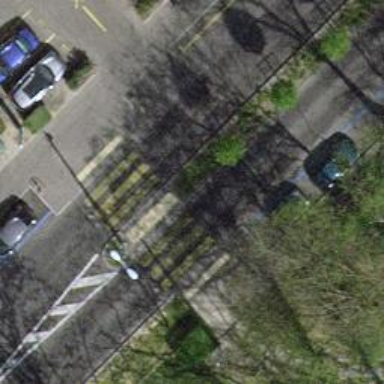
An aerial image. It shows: Residential road with trolley wire infrastructure.